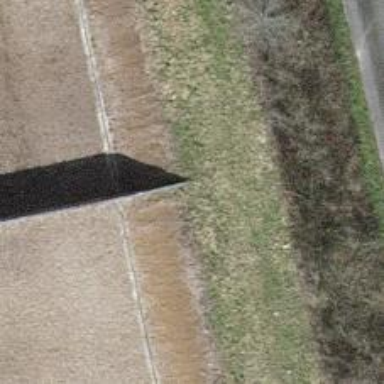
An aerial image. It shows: Wall barrier.